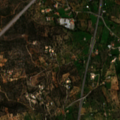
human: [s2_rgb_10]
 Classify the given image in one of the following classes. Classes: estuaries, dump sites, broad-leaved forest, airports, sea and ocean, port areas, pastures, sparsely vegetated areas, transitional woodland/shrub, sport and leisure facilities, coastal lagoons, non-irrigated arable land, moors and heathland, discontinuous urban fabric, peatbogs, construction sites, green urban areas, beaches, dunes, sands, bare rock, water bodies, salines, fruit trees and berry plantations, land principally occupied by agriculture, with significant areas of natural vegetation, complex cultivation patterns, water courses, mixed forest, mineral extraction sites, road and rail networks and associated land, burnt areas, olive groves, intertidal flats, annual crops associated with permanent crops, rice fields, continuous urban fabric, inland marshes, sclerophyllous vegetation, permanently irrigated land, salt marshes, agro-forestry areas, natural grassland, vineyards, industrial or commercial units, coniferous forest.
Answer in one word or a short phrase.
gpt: olive groves, land principally occupied by agriculture, with significant areas of natural vegetation, sclerophyllous vegetation